Aerial crown-view tile of a tropical tree (Barro Colorado Island, Panama), acquired 20250124:
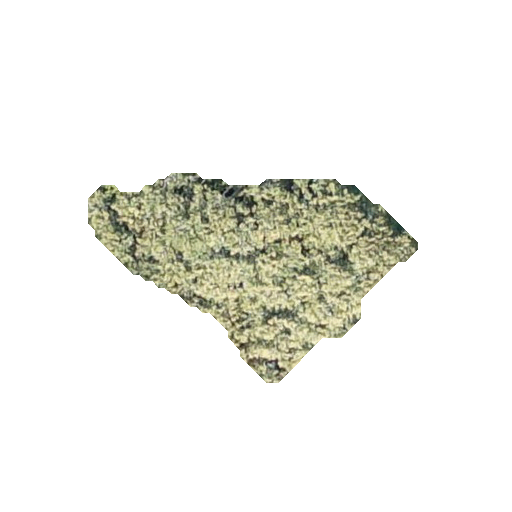
Species: Luehea seemannii
GBIF accepted scientific name: Luehea seemannii
Crown area: 59.172 m²